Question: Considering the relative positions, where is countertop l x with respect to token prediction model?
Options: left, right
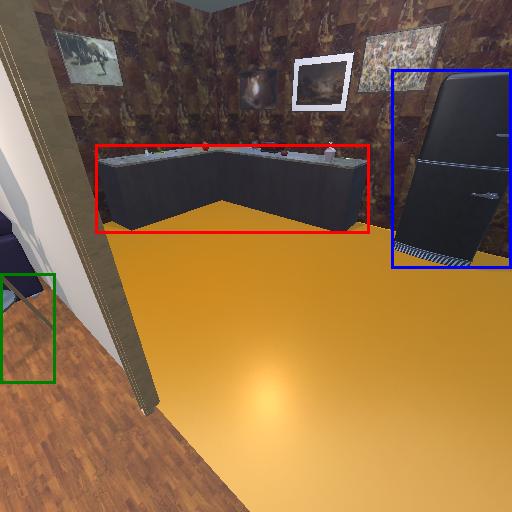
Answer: left